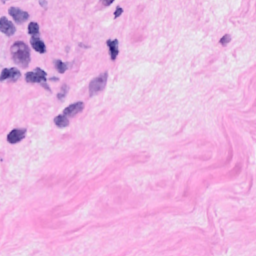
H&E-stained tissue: Breast